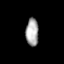
Tissue: prostate
Cell type: Fibroblasts
Senescence score: 0.7212
Nuclear area (px): 346
Mean DAPI intensity: 168.13